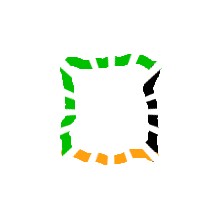
Shape: square